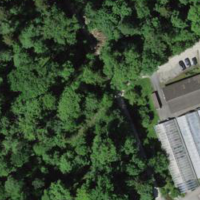
EUNIS habitat code: 53
Species observed at this site:
Salamandra salamandra
Allium ursinum
Antirrhinum majus